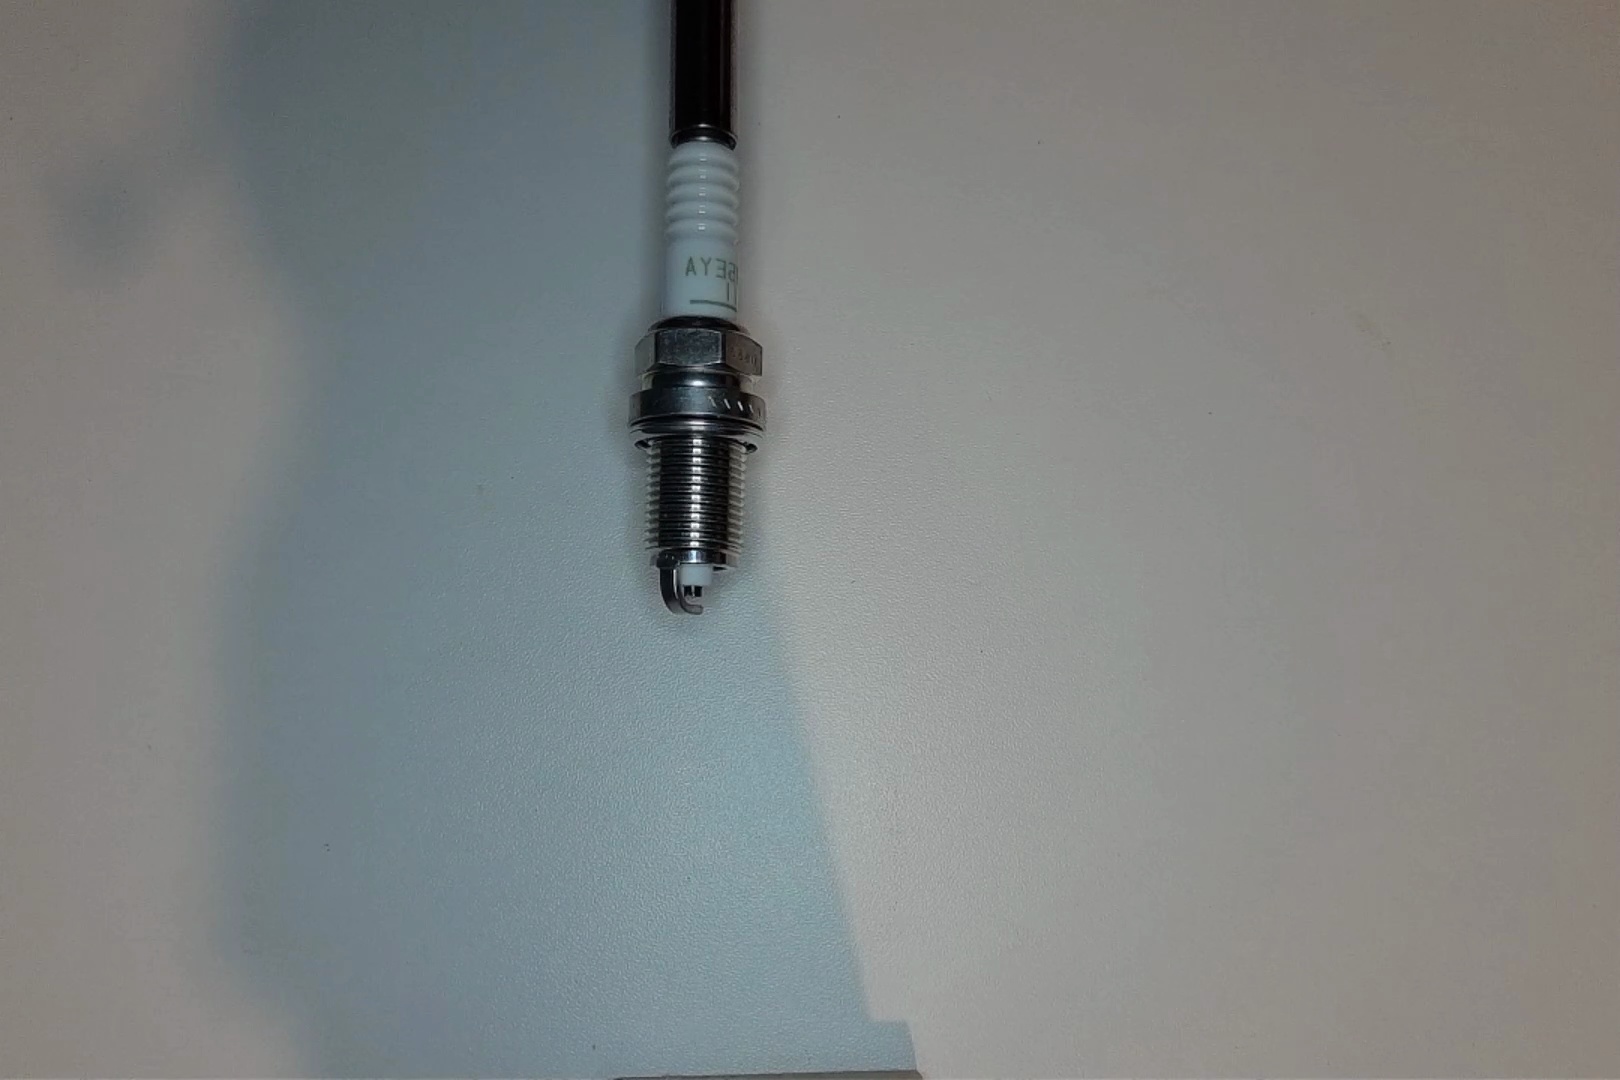
Label: no anomaly